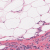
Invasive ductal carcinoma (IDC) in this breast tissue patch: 0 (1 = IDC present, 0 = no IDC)